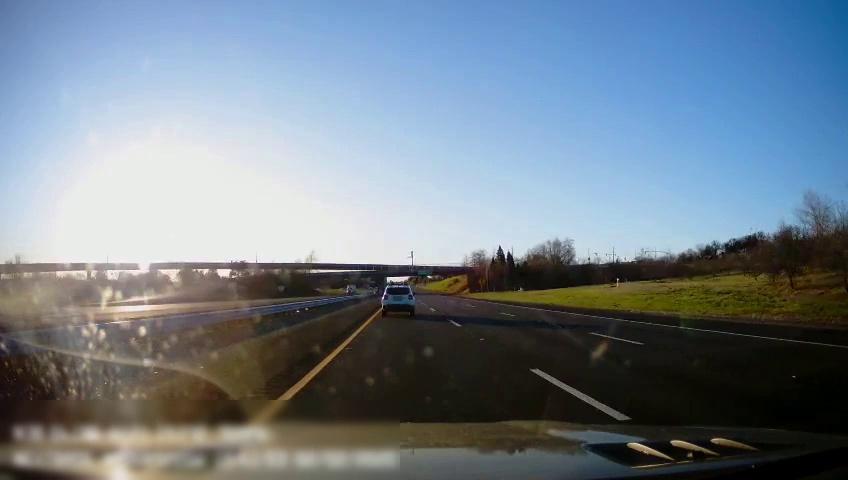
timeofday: Day
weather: Cloudy
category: Drivable Space
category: Drivable Space
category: Vehicles | Truck
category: Vehicles | SUV
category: Lanes | Alternate Lane
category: Lanes | Current Lane
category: Lanes | Current Lane
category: Lanes | Alternate Lane
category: Traffic | Signs